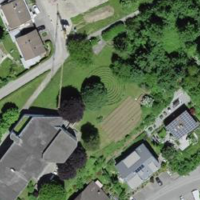
EUNIS habitat code: 52
Species observed at this site:
Juglans regia